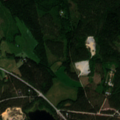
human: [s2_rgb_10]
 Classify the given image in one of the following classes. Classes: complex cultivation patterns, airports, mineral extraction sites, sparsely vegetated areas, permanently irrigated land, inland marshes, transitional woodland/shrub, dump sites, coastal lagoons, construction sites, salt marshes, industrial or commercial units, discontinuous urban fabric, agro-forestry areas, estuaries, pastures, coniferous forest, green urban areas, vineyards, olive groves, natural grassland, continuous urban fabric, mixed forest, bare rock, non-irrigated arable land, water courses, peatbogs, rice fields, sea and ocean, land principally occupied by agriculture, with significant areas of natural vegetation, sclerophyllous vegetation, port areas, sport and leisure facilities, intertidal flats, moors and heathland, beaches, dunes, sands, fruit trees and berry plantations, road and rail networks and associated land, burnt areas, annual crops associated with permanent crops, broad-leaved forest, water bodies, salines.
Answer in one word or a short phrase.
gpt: mineral extraction sites, land principally occupied by agriculture, with significant areas of natural vegetation, coniferous forest